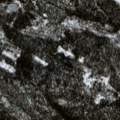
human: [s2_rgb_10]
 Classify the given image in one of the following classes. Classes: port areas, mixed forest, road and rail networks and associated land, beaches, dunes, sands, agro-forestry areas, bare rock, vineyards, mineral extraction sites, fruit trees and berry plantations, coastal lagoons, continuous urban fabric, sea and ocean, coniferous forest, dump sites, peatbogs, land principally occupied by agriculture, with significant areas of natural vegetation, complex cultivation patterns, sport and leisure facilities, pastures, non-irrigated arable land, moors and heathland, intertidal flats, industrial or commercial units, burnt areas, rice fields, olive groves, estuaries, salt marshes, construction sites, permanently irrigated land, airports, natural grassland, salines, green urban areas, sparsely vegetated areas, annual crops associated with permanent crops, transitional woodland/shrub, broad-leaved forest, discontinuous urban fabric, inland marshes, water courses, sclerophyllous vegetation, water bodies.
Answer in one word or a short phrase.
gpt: coniferous forest